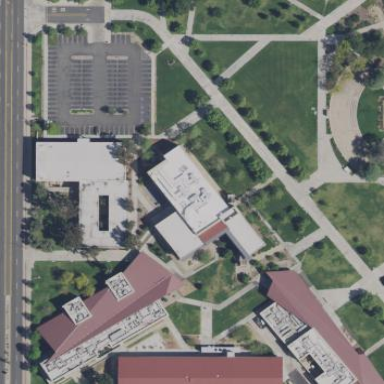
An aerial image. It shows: College building.